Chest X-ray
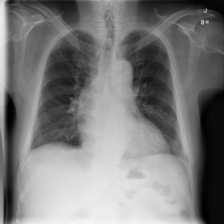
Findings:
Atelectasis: negative
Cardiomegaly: positive
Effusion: positive
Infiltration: negative
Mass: negative
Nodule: negative
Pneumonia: negative
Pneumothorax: negative
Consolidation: negative
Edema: negative
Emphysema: negative
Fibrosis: negative
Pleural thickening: positive
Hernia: negative